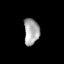
Tissue: lung
Cell type: Pericytes
Senescence score: 0.5399
Nuclear area (px): 398
Mean DAPI intensity: 167.425